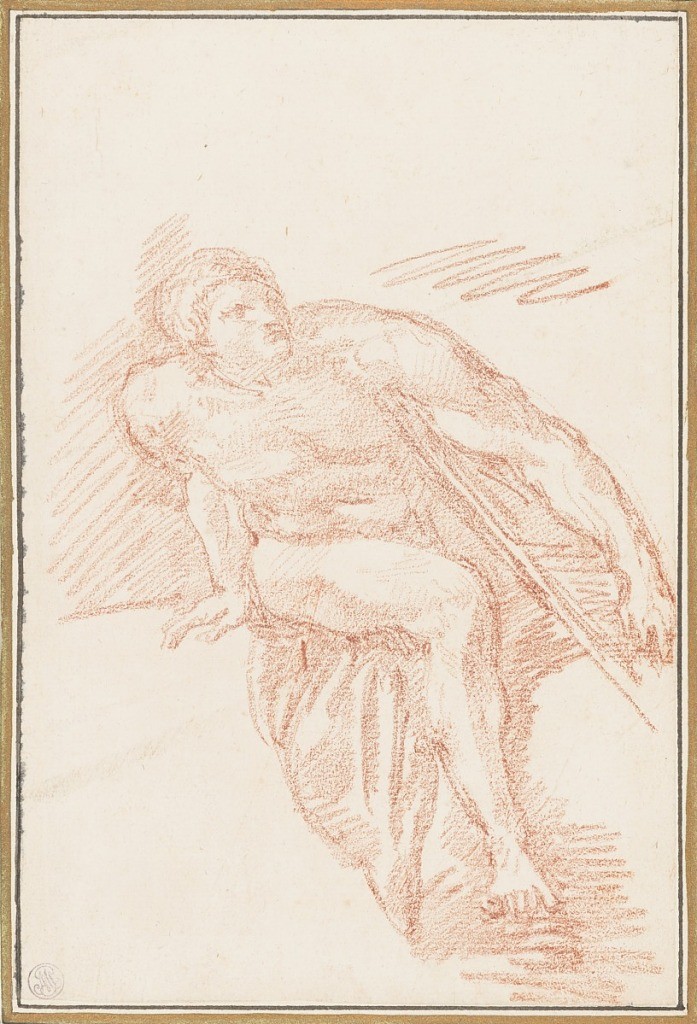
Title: Figure from Last Judgment
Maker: Jean-Robert Ango, French, active in Rome 1759 –1770, d. 1773
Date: ca. 1759–70
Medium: Red chalk on paper
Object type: Drawing
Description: Seated figure from The Last Judgment by Michelangelo